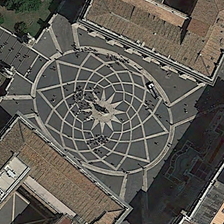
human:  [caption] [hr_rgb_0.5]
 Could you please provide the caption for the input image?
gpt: on either side of the square are houses with brown roofs .

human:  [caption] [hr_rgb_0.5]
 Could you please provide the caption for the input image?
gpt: a large number of trees were planted around the square .

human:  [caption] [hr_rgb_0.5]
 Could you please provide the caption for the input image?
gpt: a large number of trees were planted around the square .

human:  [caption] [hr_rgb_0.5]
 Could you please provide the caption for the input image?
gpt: on either side of the square are houses with brown roofs .

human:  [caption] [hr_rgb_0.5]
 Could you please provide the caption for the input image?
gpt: on either side of the square are houses with brown roofs .